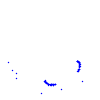
Particle: kaon